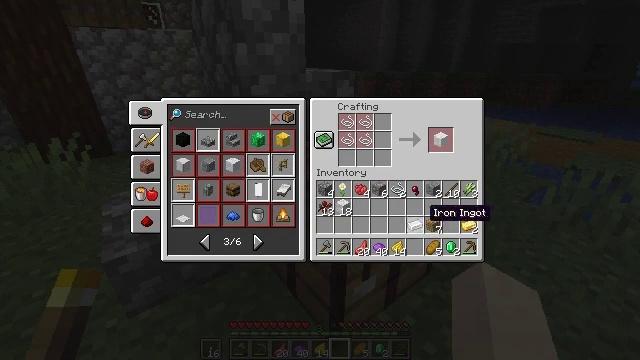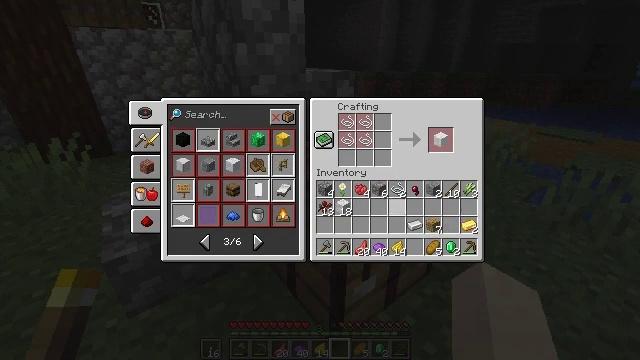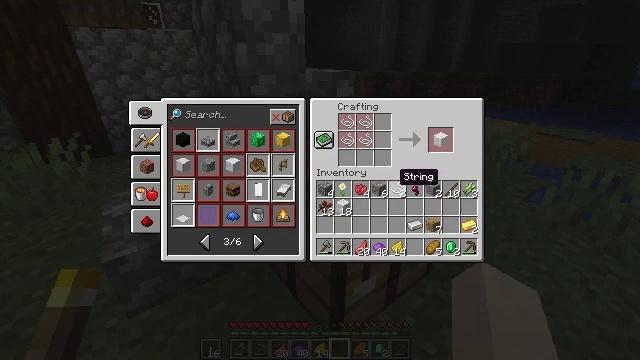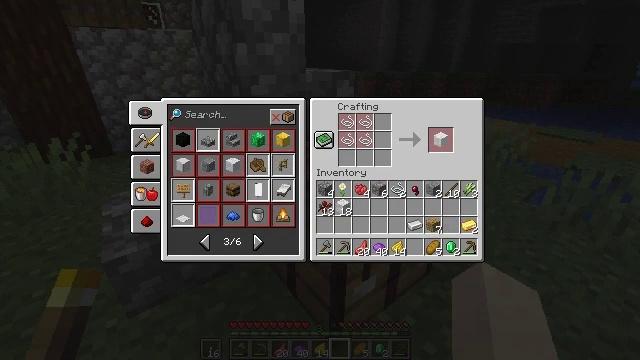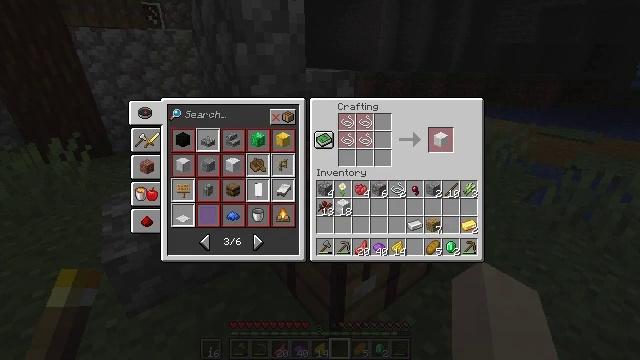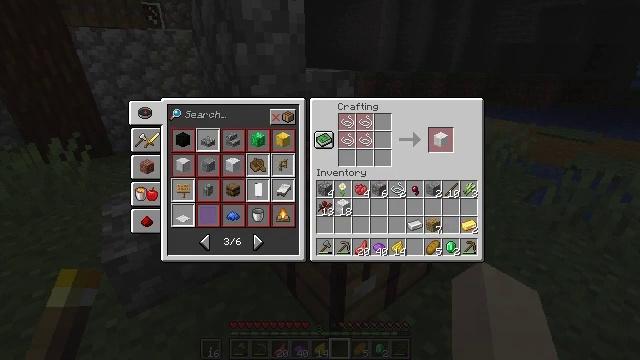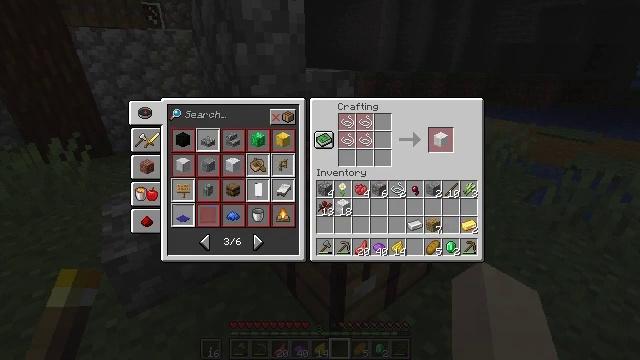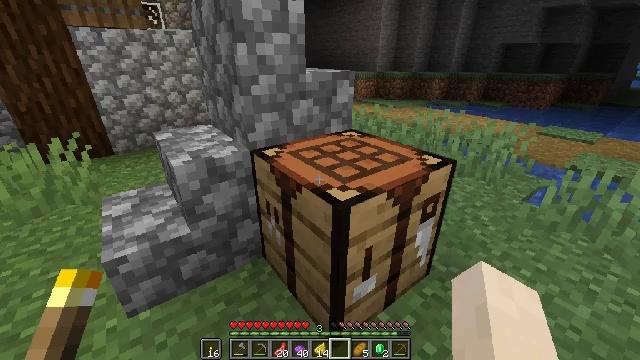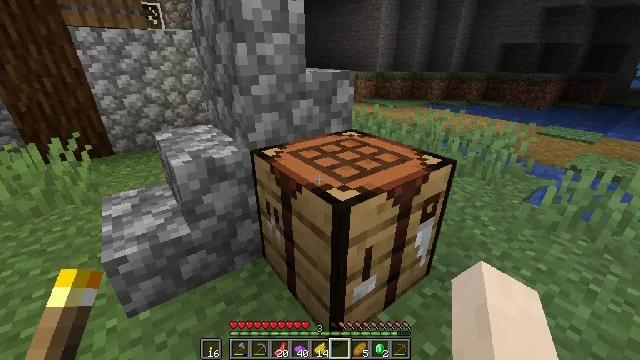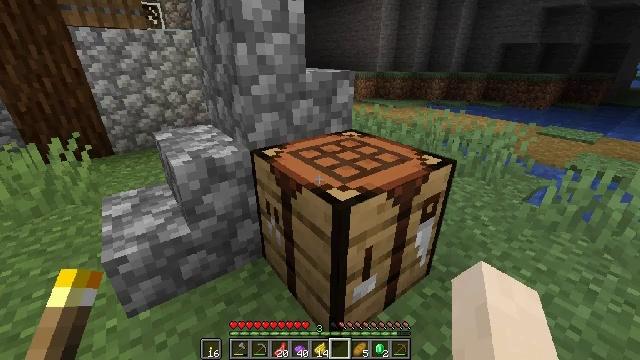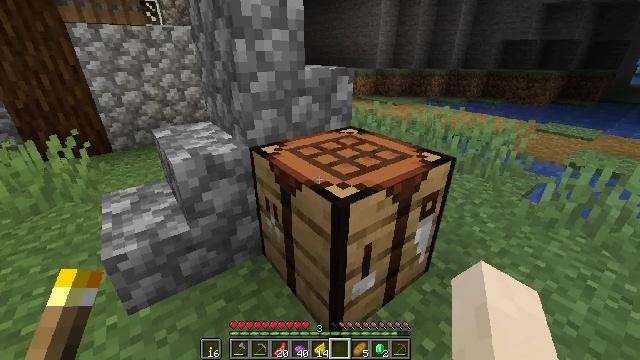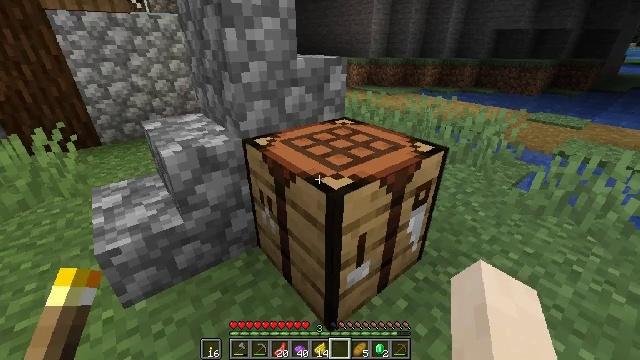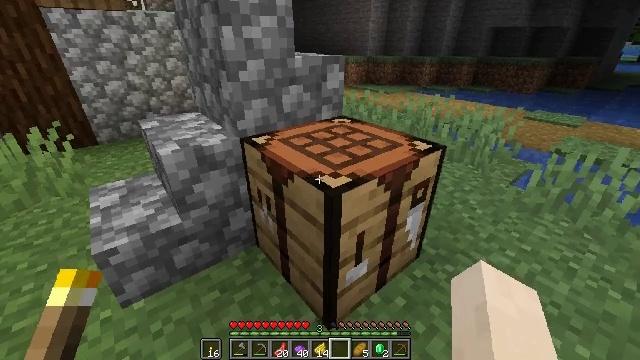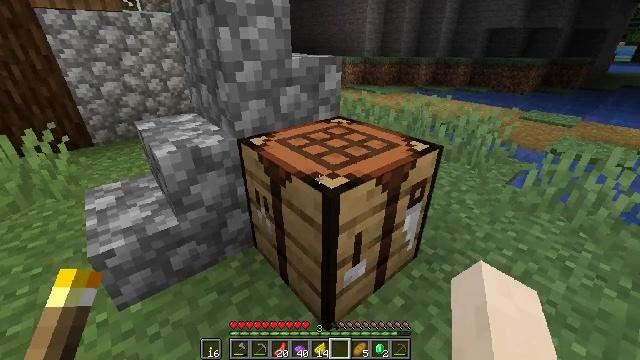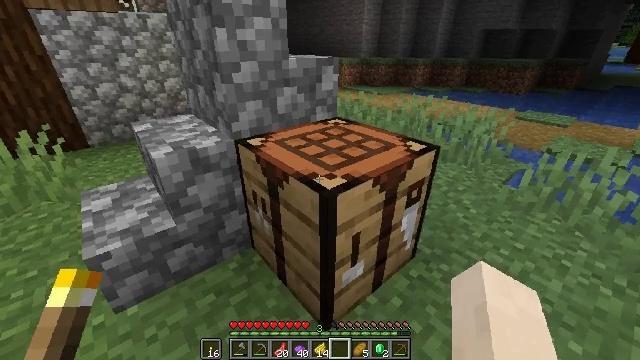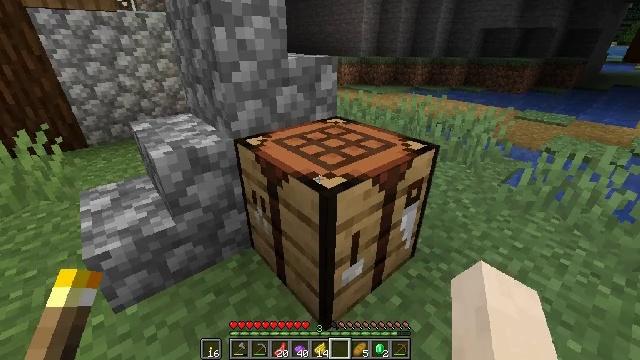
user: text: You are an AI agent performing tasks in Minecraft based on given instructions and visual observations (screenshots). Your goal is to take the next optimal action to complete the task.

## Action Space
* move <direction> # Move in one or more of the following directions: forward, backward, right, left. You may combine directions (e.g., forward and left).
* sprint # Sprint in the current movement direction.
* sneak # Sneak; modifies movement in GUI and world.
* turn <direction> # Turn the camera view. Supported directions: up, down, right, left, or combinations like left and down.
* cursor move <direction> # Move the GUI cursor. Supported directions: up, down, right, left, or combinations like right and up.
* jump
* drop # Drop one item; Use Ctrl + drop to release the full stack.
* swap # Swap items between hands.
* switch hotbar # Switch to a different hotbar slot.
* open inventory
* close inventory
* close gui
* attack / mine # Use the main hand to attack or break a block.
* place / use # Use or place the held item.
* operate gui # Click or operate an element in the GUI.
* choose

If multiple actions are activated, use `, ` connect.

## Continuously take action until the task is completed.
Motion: motion action
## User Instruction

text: Use purple dye and wool to craft purple wool.
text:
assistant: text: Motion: cursor move left and up
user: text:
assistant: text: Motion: cursor move left and up
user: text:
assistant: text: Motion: cursor move up
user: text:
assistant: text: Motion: no_op
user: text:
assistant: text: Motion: no_op
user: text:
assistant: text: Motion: no_op
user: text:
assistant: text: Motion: no_op
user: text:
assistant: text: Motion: no_op
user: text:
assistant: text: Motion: close gui
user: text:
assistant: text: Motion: no_op
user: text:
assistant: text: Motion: no_op
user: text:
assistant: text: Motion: turn right and down
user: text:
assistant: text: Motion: no_op
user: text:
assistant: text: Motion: no_op
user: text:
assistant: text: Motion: no_op
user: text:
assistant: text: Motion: use / place
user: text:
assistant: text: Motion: use / place
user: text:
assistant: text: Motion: use / place
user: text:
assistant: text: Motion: turn right
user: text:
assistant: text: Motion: turn right and up
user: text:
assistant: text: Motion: open gui
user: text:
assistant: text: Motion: no_op
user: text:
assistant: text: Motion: no_op
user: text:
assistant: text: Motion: no_op
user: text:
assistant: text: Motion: cursor move right
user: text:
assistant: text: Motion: sneak, cursor move right and down
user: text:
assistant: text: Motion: sneak, cursor move right and down
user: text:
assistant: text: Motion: sneak
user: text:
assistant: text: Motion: sneak
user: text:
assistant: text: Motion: sneak